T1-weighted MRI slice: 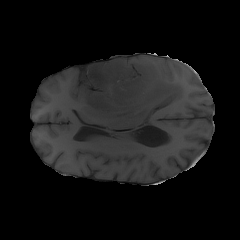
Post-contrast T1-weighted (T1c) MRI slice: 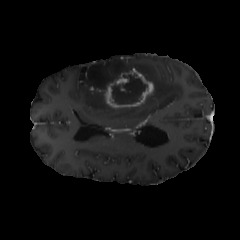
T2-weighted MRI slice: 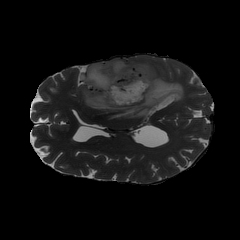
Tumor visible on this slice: yes